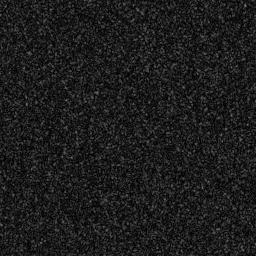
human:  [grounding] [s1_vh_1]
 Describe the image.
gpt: In the satellite image, there is  <ref>1 large ship </ref> <box>[[0, 11, 13, 35, 0]]</box> located at top left,  <ref>1 medium ship </ref> <box>[[51, 0, 60, 13, 0]]</box> located at top,  <ref>1 medium ship </ref> <box>[[71, 0, 81, 10, 0]]</box> located at top right.